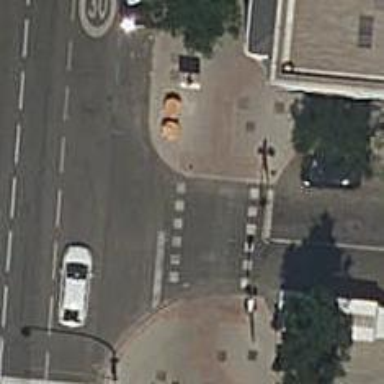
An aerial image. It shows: Road with traffic signals controlling the flow of traffic.